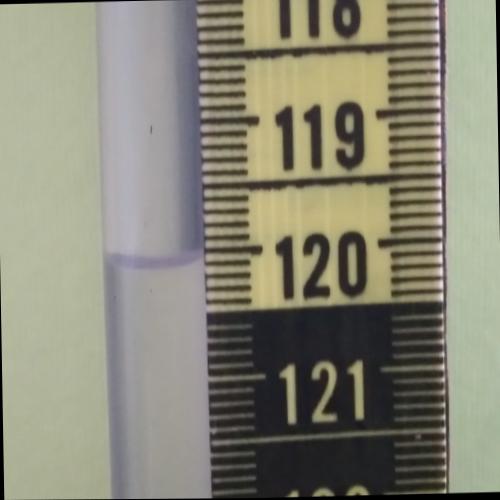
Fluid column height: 120.1 cm